Question: <URL>. I'm programming in C purely with Xlib, but I cannot reproduce the same effect as follows:
I think it is absolutely possible to write in Xlib because Xt is based on Xlib.

How to send click signals under another window as 'xeyes' with Xlib?
Make some changes in 'XCreateWindow()'? Any help is appreciated.
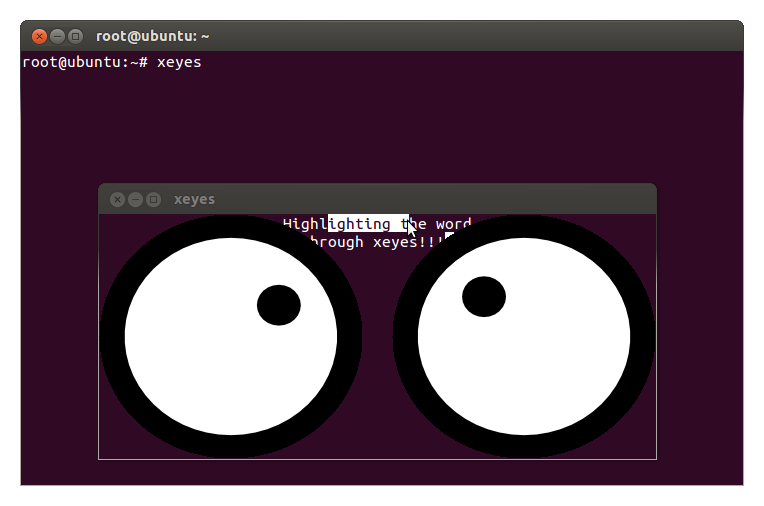
Answer: Using non-rectangular windows is an <URL>. It's not part of the core protocol.
The 'XShape...' functions are provided in 'libXext'. So to answer your question is that it is to do this with Xlib.
There is some <URL> for this library.